This wavelet scalogram was computed from a rotor test-rig vibration snapshot. What is the most likely rotor condition (normal, misalignment, unbalance, looseness)?
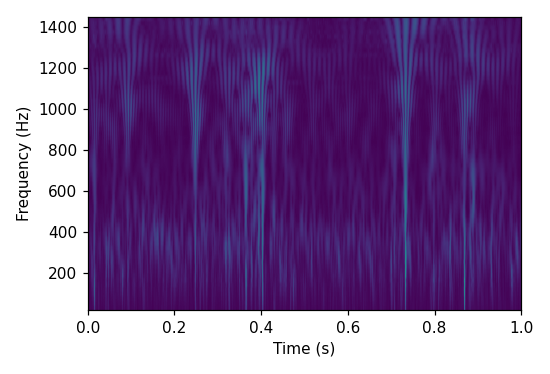
Answer: normal